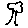
Label: tree